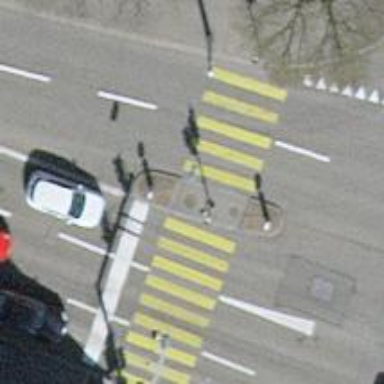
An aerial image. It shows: Zebra crossing with traffic signals. The crossing is marked by traffic lights.